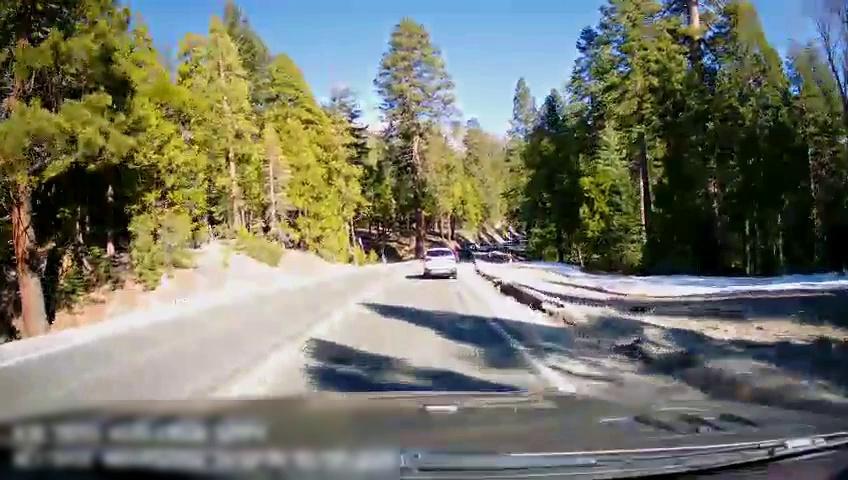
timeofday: Day
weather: Sunny
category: Drivable Space
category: Vehicles | SUV
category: Lanes | Current Lane
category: Lanes | Alternate Lane